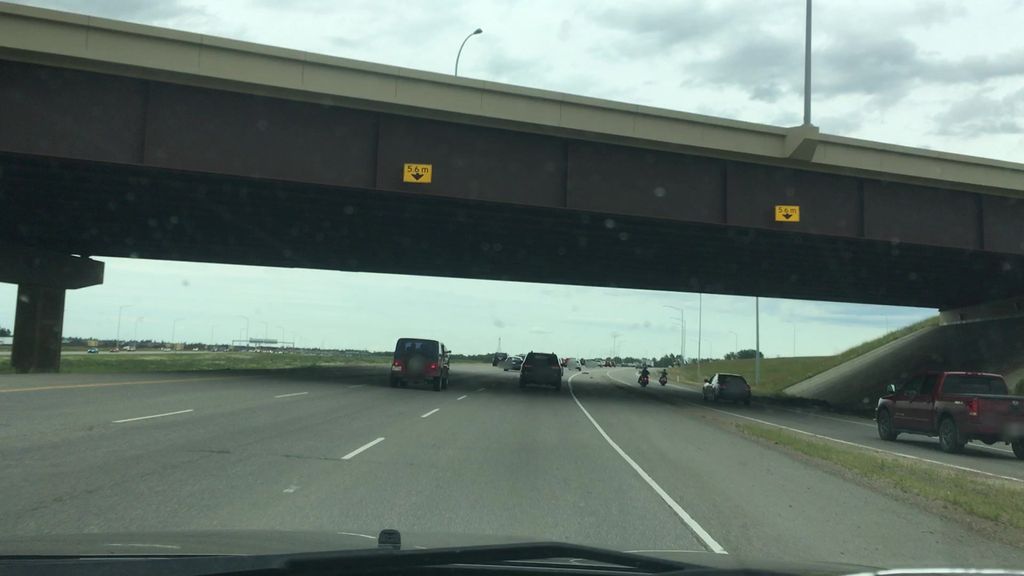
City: edmonton